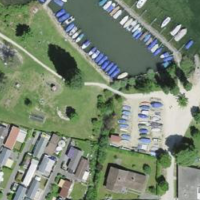
EUNIS habitat code: 45
Species observed at this site:
Spinus spinus